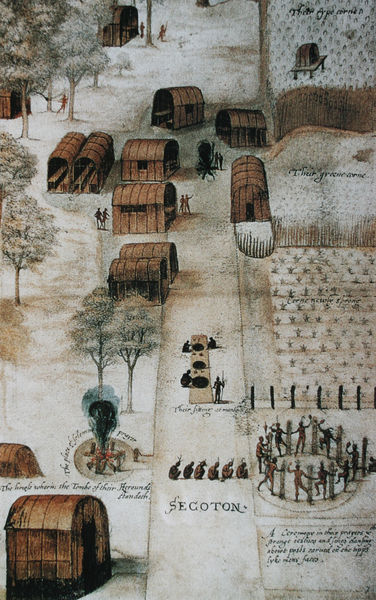
Titel: The Village of Secoton
Künstler: John White
Standort: London
Institution: British Museum
Schlagwörter: baum, blätter, feuer, laub, schatten, weiß, bäume, grün, landschaft, menschen, ocker, äste, braun, fenster, frankreich, grau, holz, licht, männer, schwarz, skizze, strasse, tür, zeichnung, anlage, gebäude, park, schnee, weg, zaun, beige, leute, tanz, stein, feld, felder, häuser, zweige, hütte, wege, land, tanzen, rechts, wald, arbeit, kreis, rund, schuppen, garten, gemüse, schalen, schrift, papier, ansicht, perspektive, türen, acker, dorf, grafik, graphik, bauernhof, hütten, winter, platz, vogelperspektive, figuren, krieg, lanze, men, people, sword, white, women, essen, black, green, group, sit, sitting, table, windows, inschrift, brown, perspective, wooden, kloster, links, illustration, text, waffe, beschriftung, zirkus, koloriert, langhaus, pergament, karte, wood, smoke, holzhütte, man, tree, krieger, building, field, landscape, houses, street, trees, village, beet, beete, landwirtschaft, wächter, mönche, plan, snow, forest, entrance, garden, plants, road, drawing, paper, reigen, line, devil, baumwolle, writing, tänzer, beschreibung, bauten, door, zelt, zelte, fence, small, town, erklärung, faß, lager, city, winken, leaves, rondell, karussel, doors, sektion, buildings, vorgarten, gardens, paths, ställe, map, teichnung, barracks, hut, holzhütten, indianer, circle, cabin, farm, fire, branches, play, fields, native, native american, humans, kneeling, round, dance, dancing, indian, ritual, camp, ceremony, barn, ring, indians, hauptweg, ringelreigen, segoton, community, performance, farming, native americans, trunks, settlement, crops, +weg, cotton, card, worship, cabins, huts, natives, rod, pflanzen, savages, cursive, city map, americans, secoton, buildingd, workhouse, peiple, huta, sheds, talbe, longhouse, hogans, plantings, initiates, \black, huts houses, stäbe